Question: need help to calculate this:

so, the total number of y is equal to number of x, and each y is calculated with one x and several a.
My code list below, it gives the correct results for a0. what is a simple way to calculate this? maybe a different version can also verify the results.
Thanks a lot.
'''
import numpy as np
import matplotlib.pyplot as plt
a = np.array([1,2,3,4],float) # here we can give several a
b = np.asarray(list(enumerate(a)))
x = np.linspace(0.0,1.0,10)
y1 = []
for r in x:
y1.append(np.exp(np.sum((1-r)**2*a*((2*b[:,0]+1)*r-1+r)*(r-1+r)**(b[:,0]-1))))
y1=np.asarray(y1)
'''
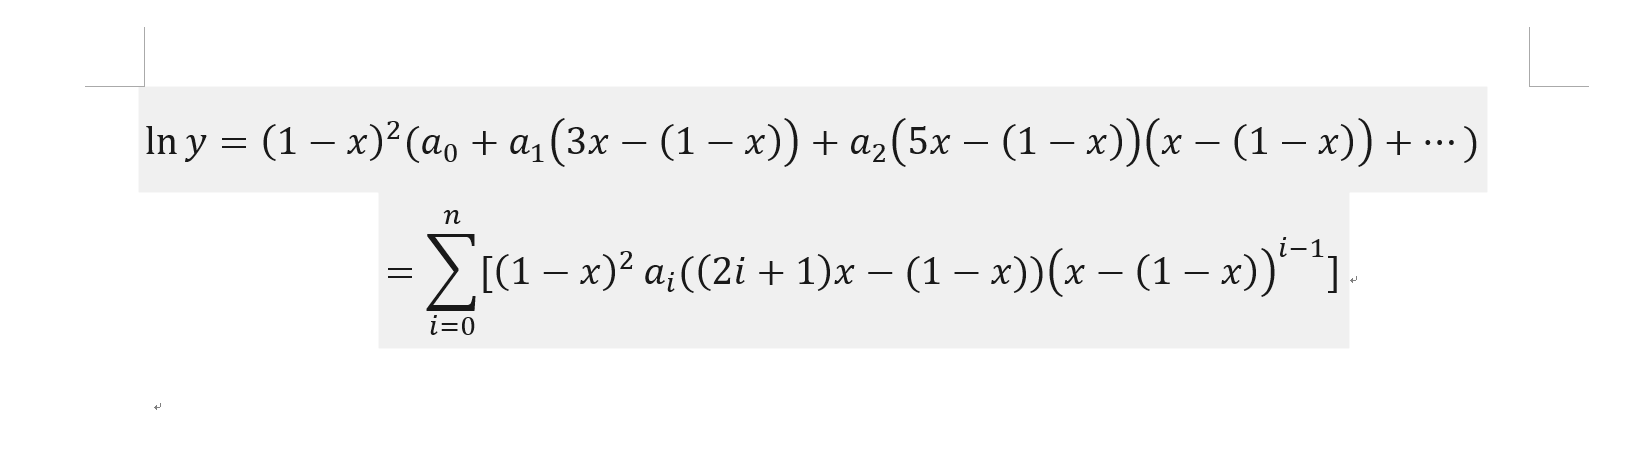
Answer: You can write almost literally the same in numpy:
'''
def f(x, a):
x, a = np.asanyarray(x), np.asanyarray(a)
x = x[:, None] # create new dimension to sum along
i = np.arange(len(a)) # create counter
return np.sum((1-x)**2 * a * ((2*i + 1) * x - (1-x)) * (x - (1-x))**(i-1), axis=-1)
'''
As a side note: there are obvious algebraic simplifications you could take advantage of.